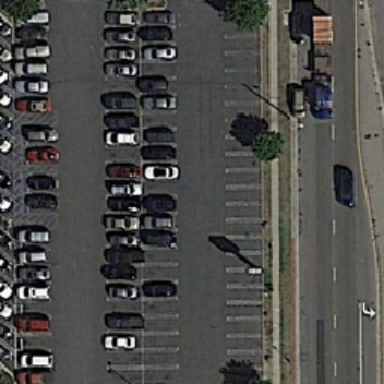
One of the four car cars in one of the four car parking .